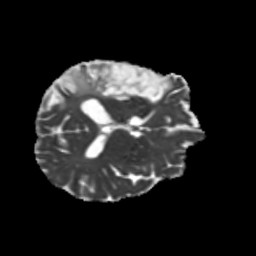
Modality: MD
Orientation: axial
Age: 56
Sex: male
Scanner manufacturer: siemens
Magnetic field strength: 3 T
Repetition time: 5.25 s
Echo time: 0.08 s